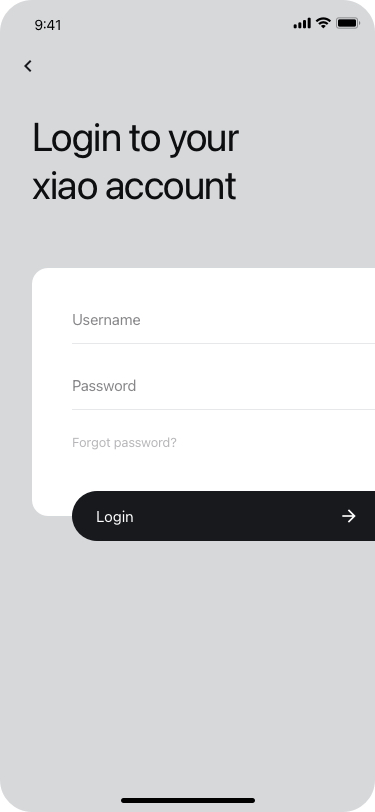
Text in this UI design:
Login to your
xiao account
Forgot password?
Username
Password
Login